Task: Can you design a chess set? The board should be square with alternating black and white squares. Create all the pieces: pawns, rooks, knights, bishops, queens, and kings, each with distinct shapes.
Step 838:
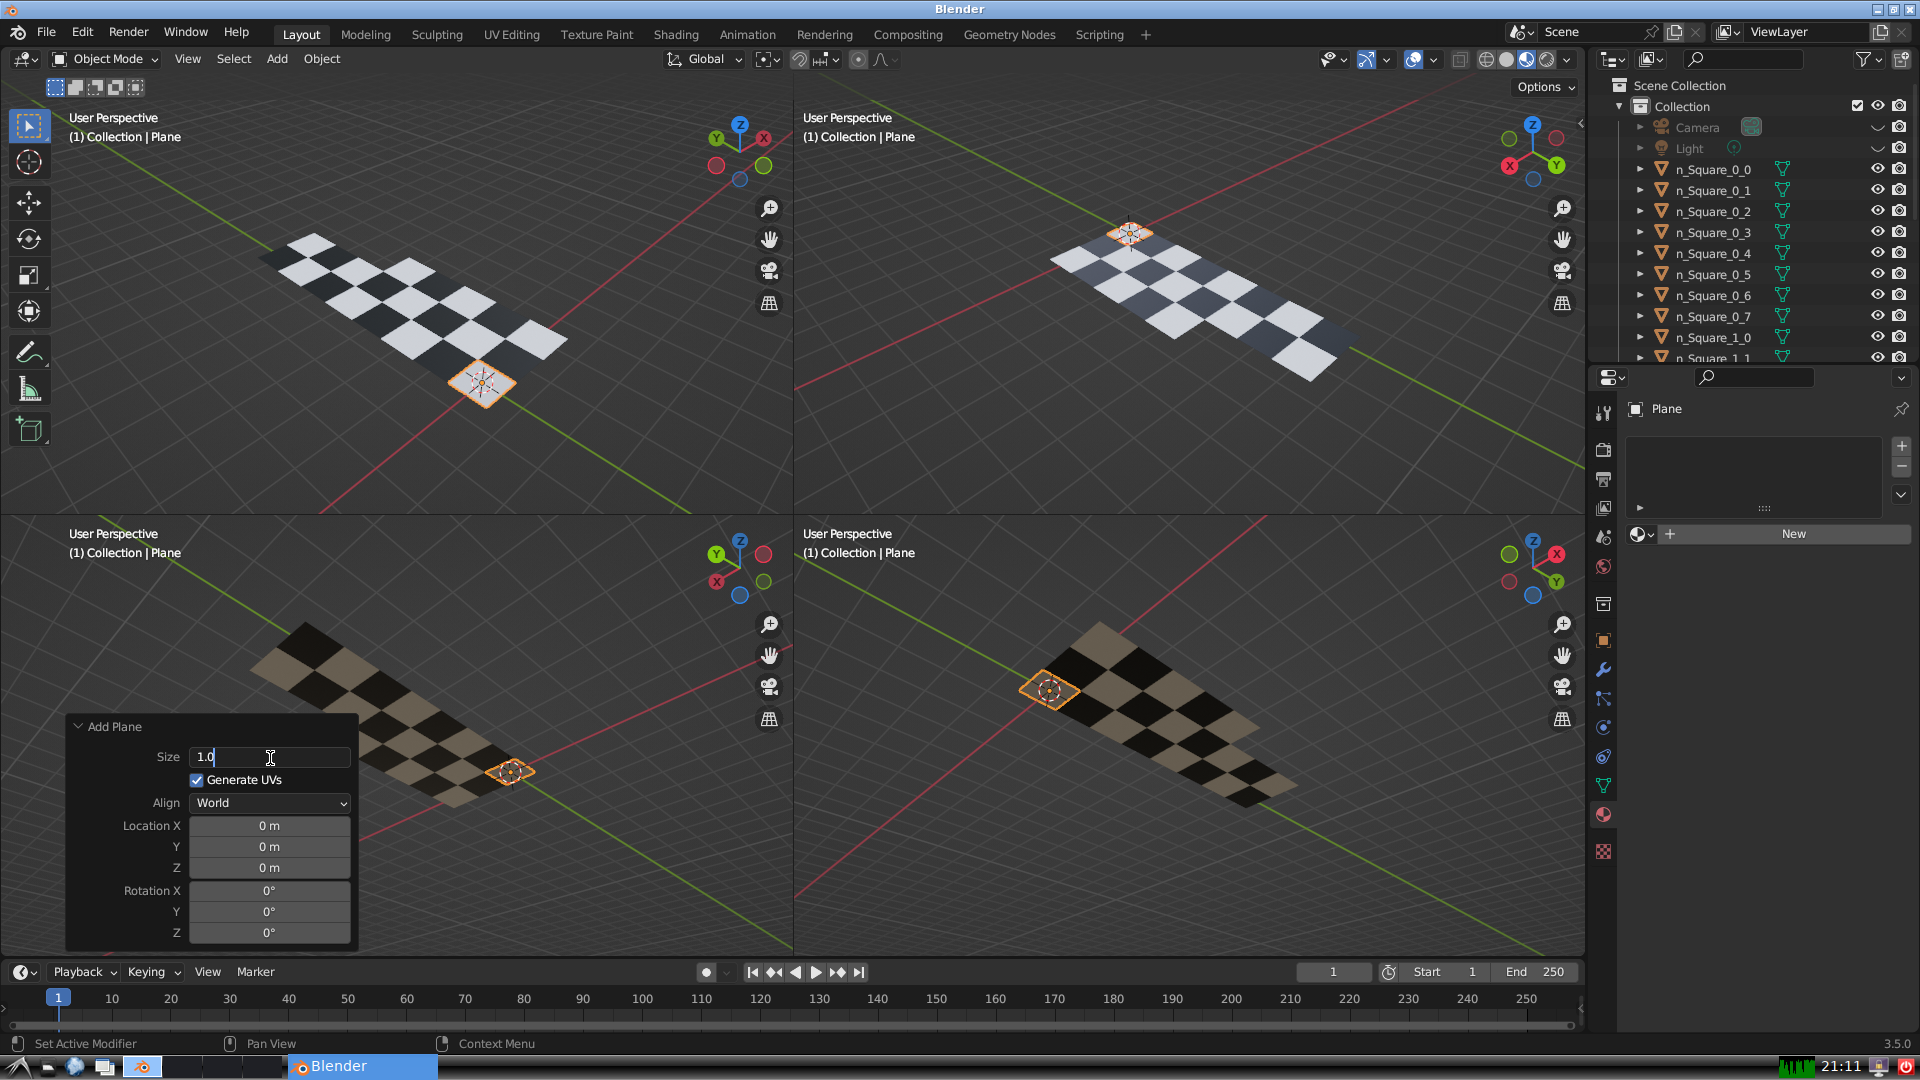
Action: {"key_press": ['Return']}